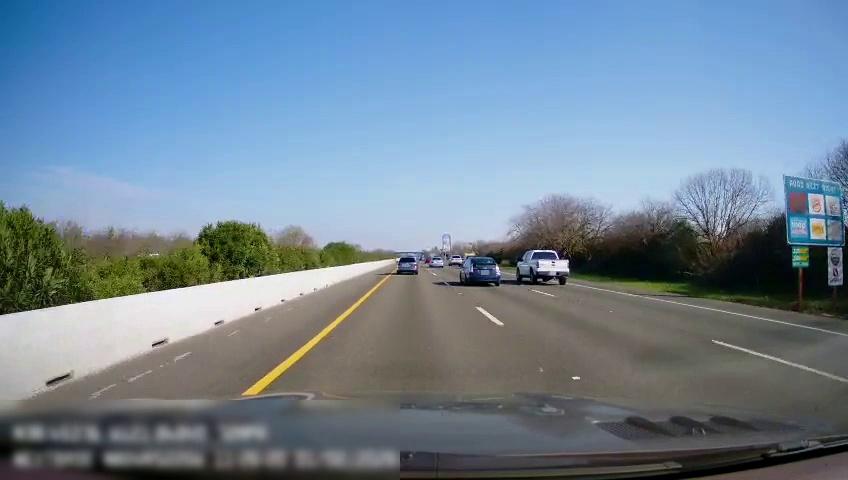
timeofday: Day
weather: Sunny
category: Drivable Space
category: Vehicles | SUV
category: Vehicles | SUV
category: Vehicles | Car
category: Vehicles | Truck
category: Vehicles | Car
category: Lanes | Current Lane
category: Lanes | Current Lane
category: Lanes | Alternate Lane
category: Lanes | Alternate Lane
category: Traffic | Signs
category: Traffic | Signs